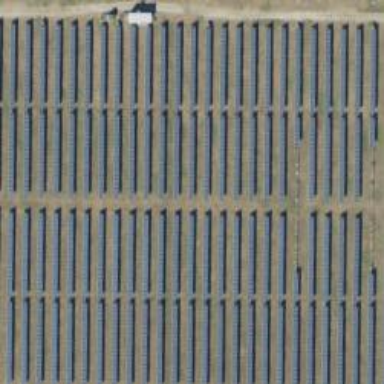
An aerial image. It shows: Solar power generator using photovoltaic method with solar photovoltaic panel types.